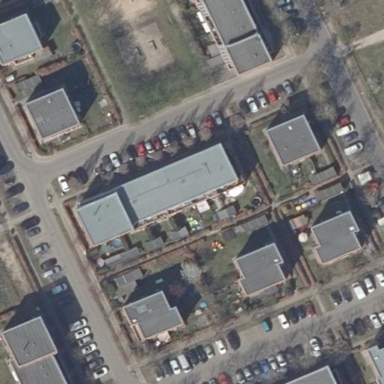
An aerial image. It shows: Flat-roofed apartment building.